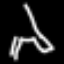
Label: The Eiffel Tower